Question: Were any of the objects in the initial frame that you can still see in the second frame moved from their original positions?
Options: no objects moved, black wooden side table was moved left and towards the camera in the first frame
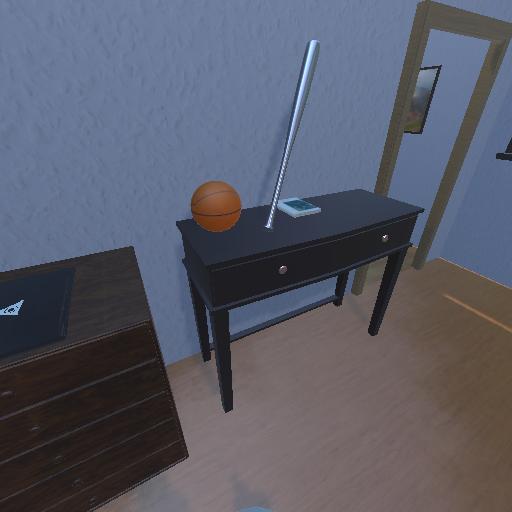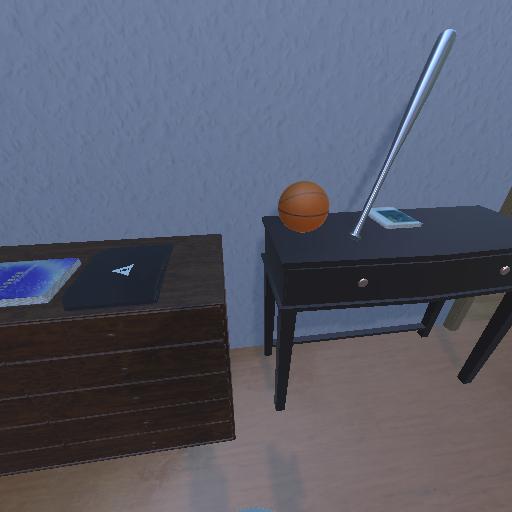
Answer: no objects moved